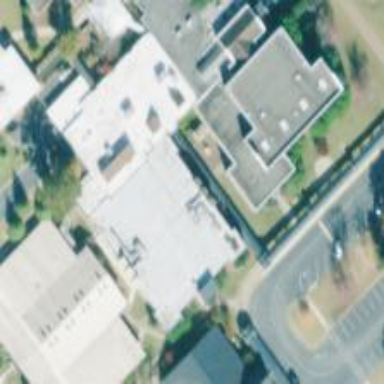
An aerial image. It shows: School.